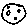
Label: moon